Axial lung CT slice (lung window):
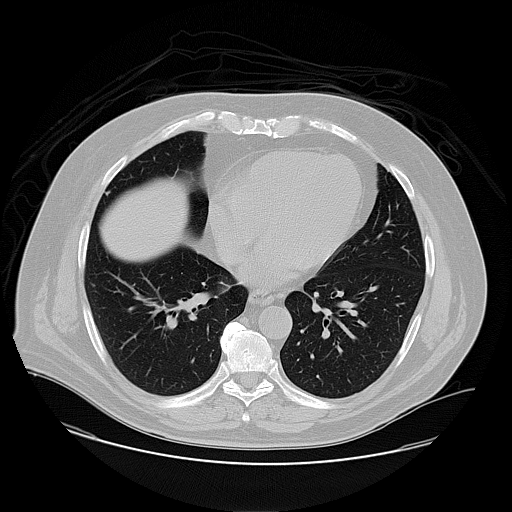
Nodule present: no